Aerial crown-view tile of a tropical tree (Barro Colorado Island, Panama), acquired 20240716:
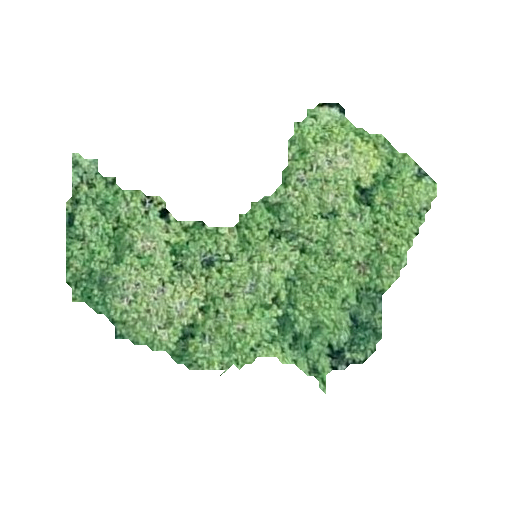
Species: Hura crepitans
GBIF accepted scientific name: Hura crepitans
Crown area: 94.409 m²